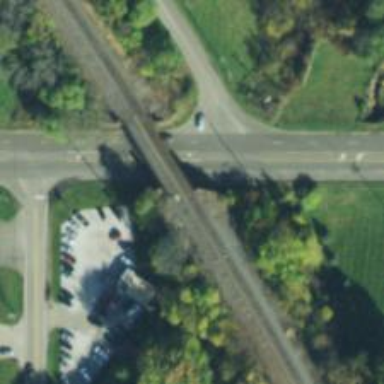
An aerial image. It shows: Bridge over railway line.